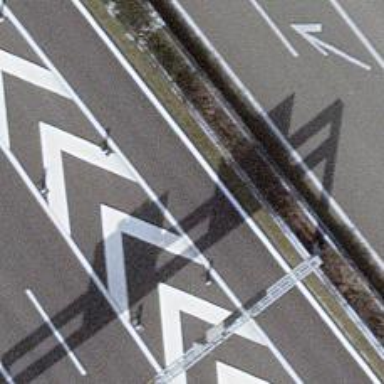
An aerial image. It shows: Asphalt motorway.